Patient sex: M
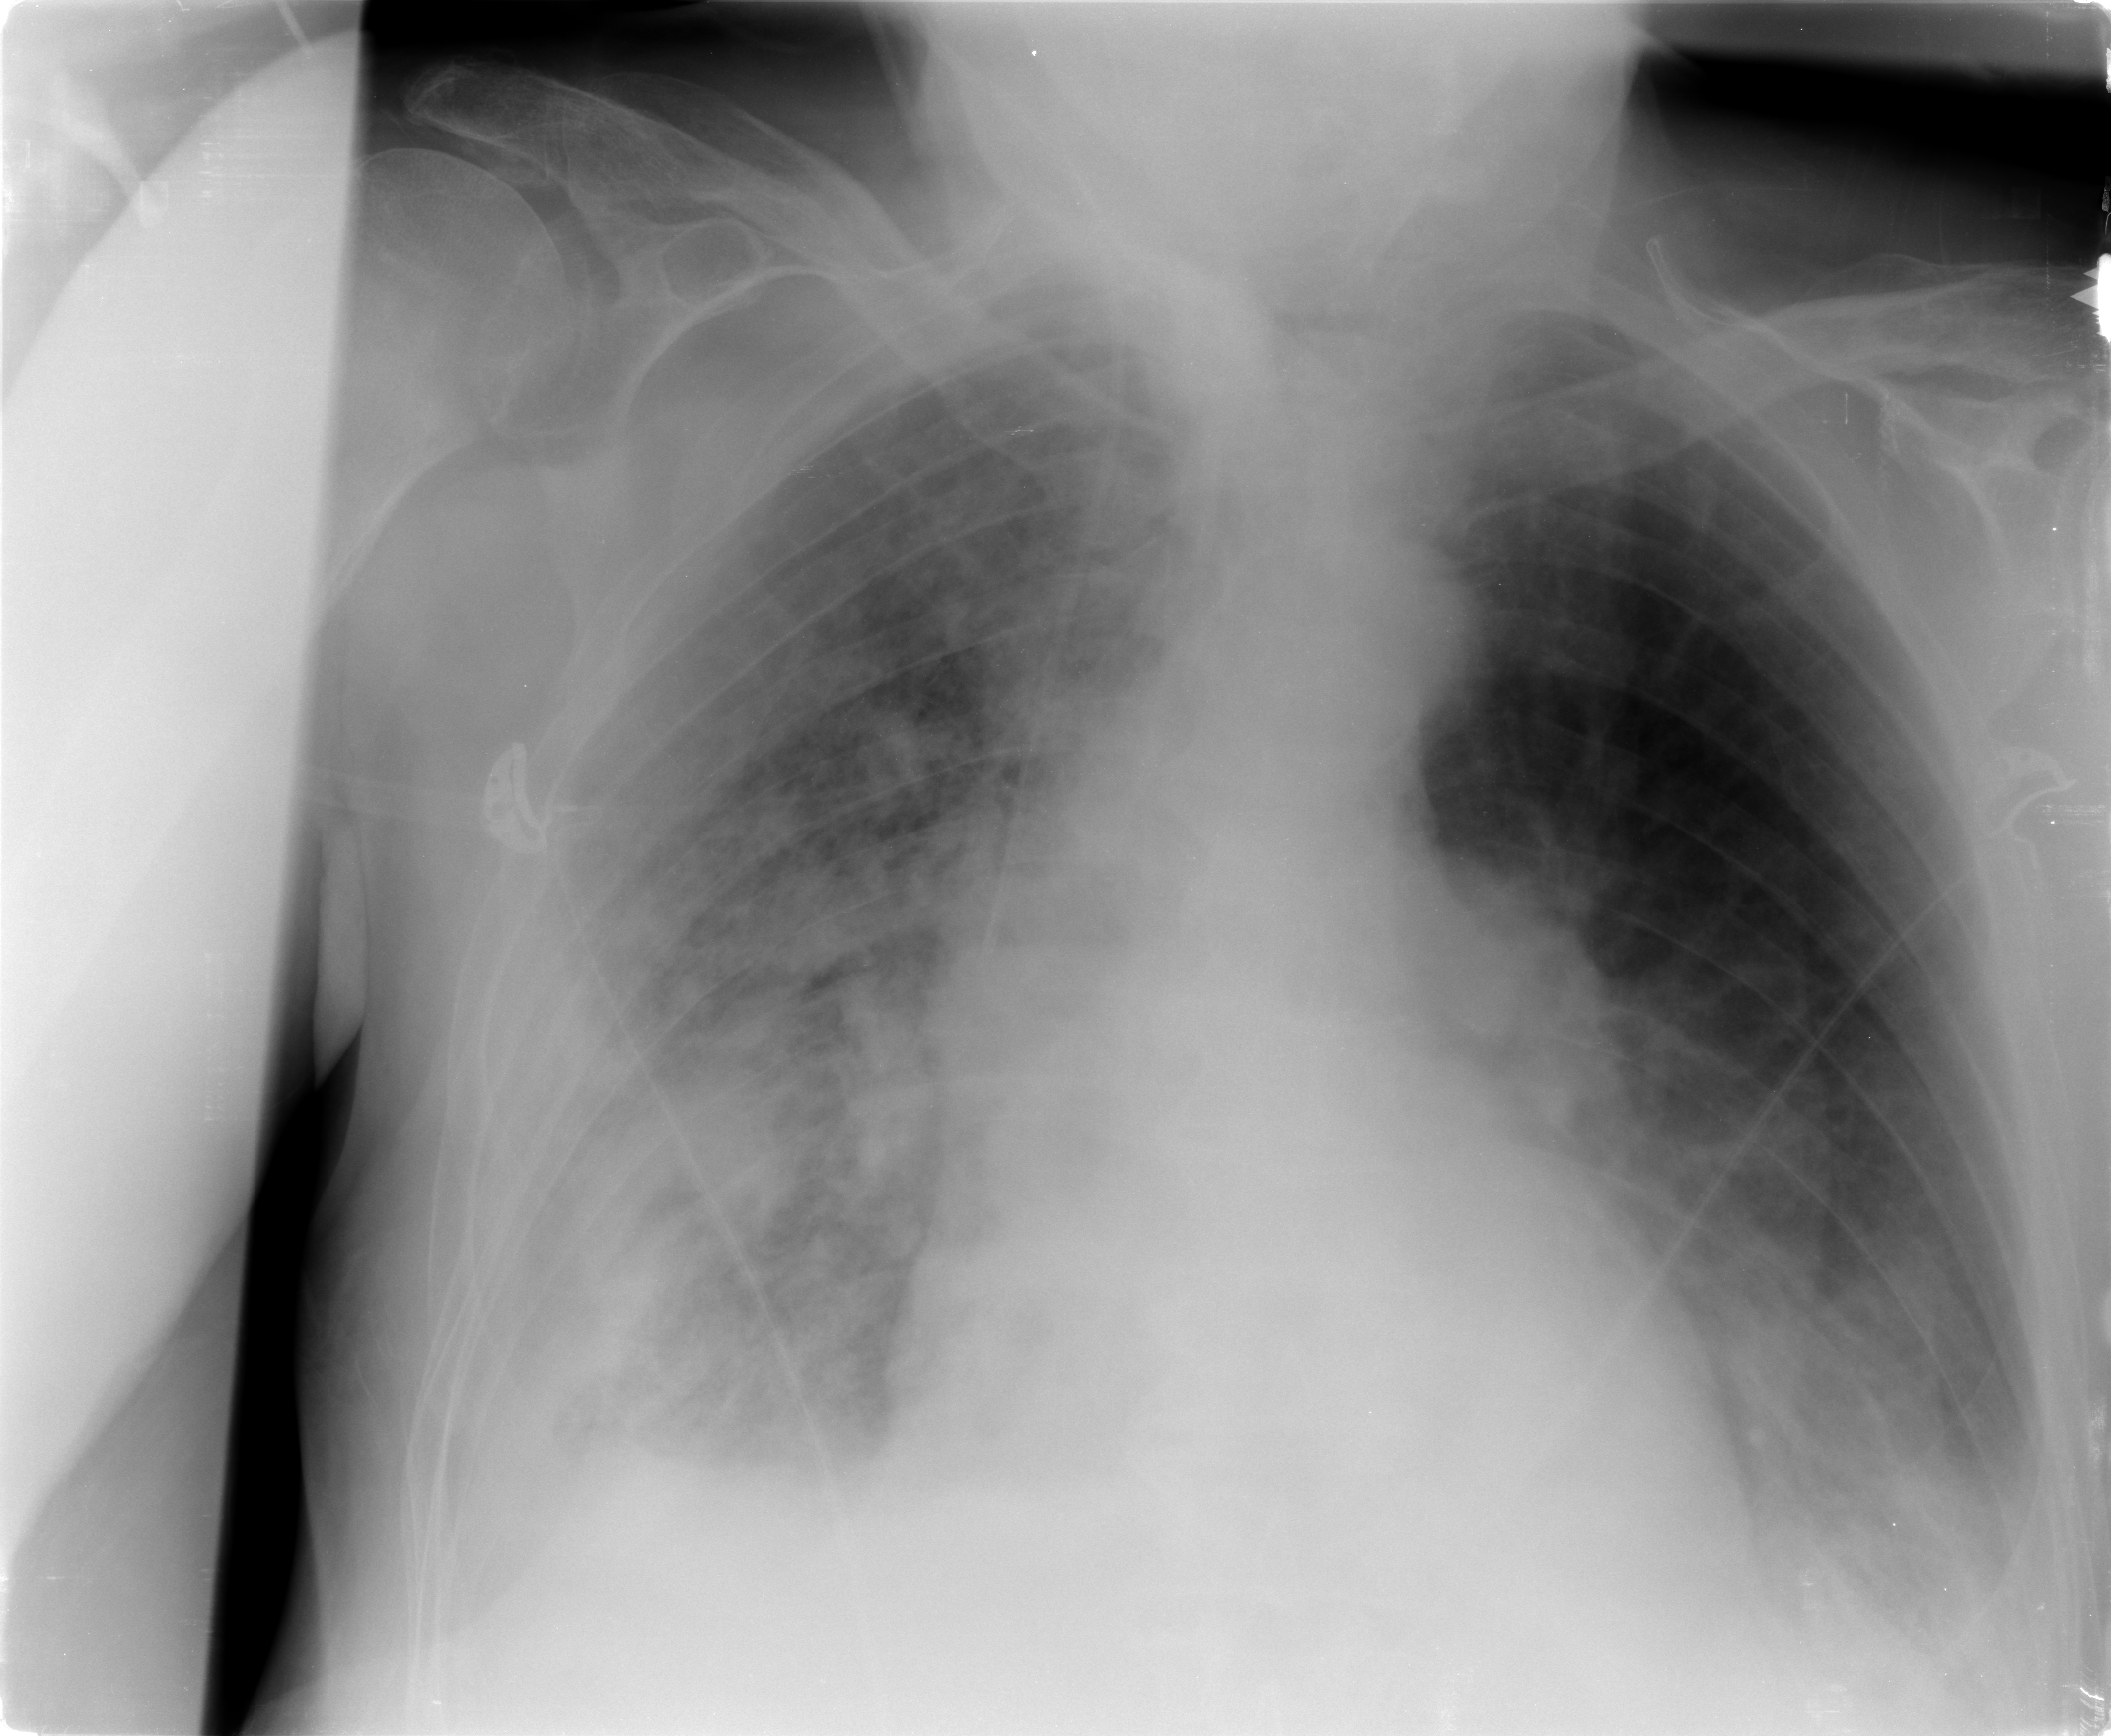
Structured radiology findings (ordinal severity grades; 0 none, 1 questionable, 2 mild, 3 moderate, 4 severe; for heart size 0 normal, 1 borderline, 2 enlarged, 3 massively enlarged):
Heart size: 0
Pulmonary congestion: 0
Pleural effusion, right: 2
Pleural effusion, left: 2
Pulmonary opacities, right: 4
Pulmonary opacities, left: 0
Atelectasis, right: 3
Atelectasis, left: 2